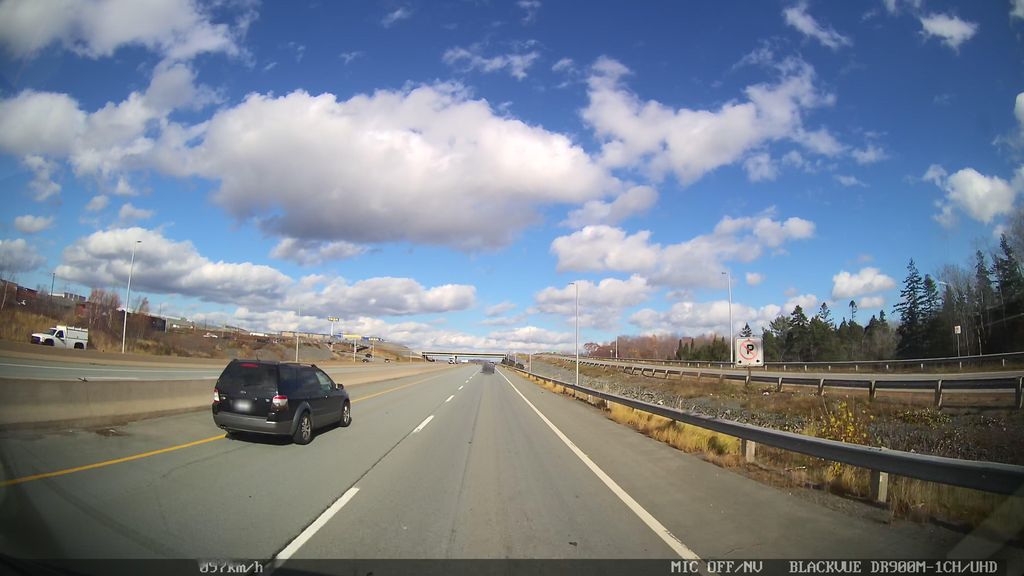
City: halifax